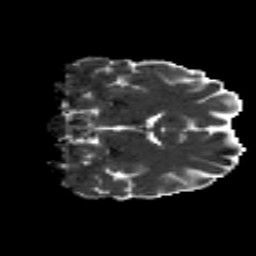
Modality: MD
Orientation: coronal
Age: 27
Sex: male
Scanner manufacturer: siemens
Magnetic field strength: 3 T
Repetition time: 8.8 s
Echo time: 0.085 s